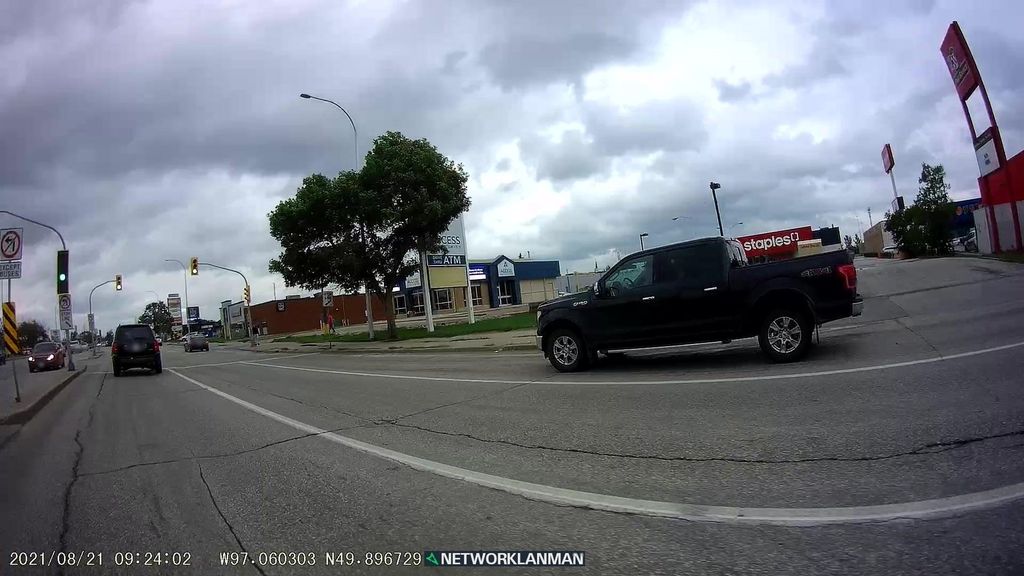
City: winnipeg